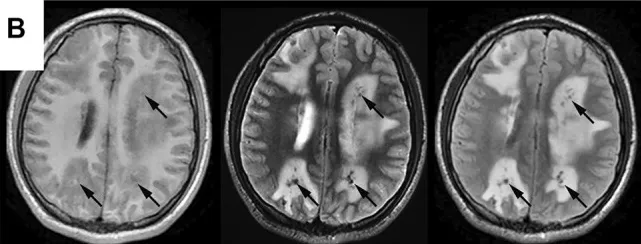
After. Admission. Both. Reveal multiple nodular abnormal signals in bilateral cerebral and cerebellar hemispheres, mainly in the cortical and cortical medullary junctions, with lesions series.
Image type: radiology (mri)